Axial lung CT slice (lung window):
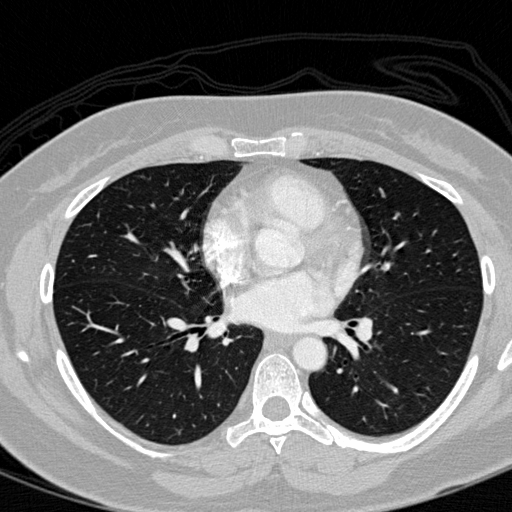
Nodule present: no